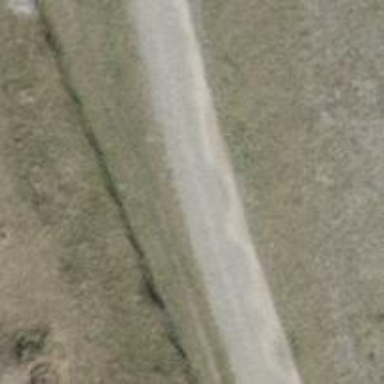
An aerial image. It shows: Track with pebblestone surface. The track type is grade2.